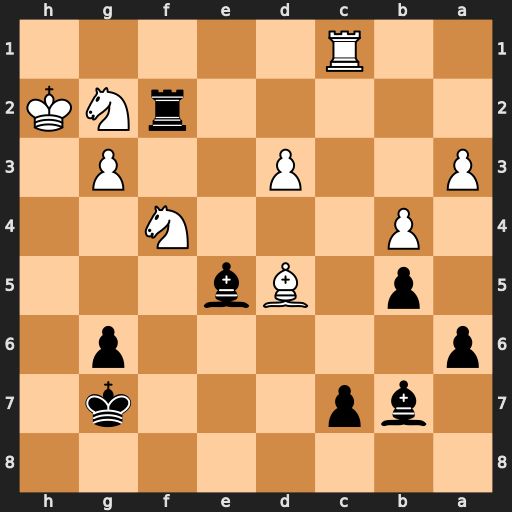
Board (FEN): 8/1bp3k1/p5p1/1p1Bb3/1P3N2/P2P2P1/5rNK/2R5
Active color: b
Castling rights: -
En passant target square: -
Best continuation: Bxf4 Rxc7+ Bxc7